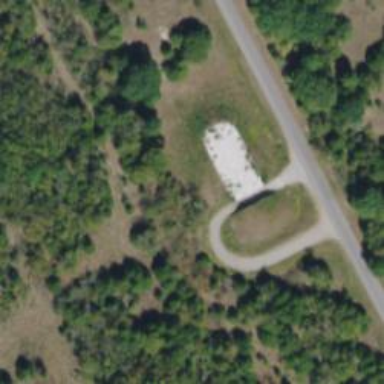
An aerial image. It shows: Military bunker.